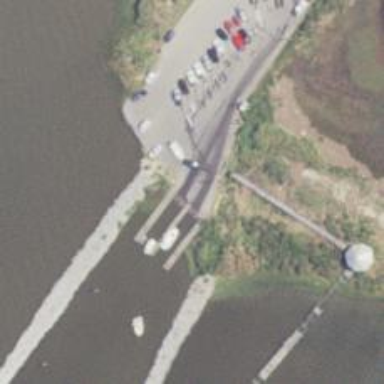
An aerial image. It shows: Slipway on leisure land.